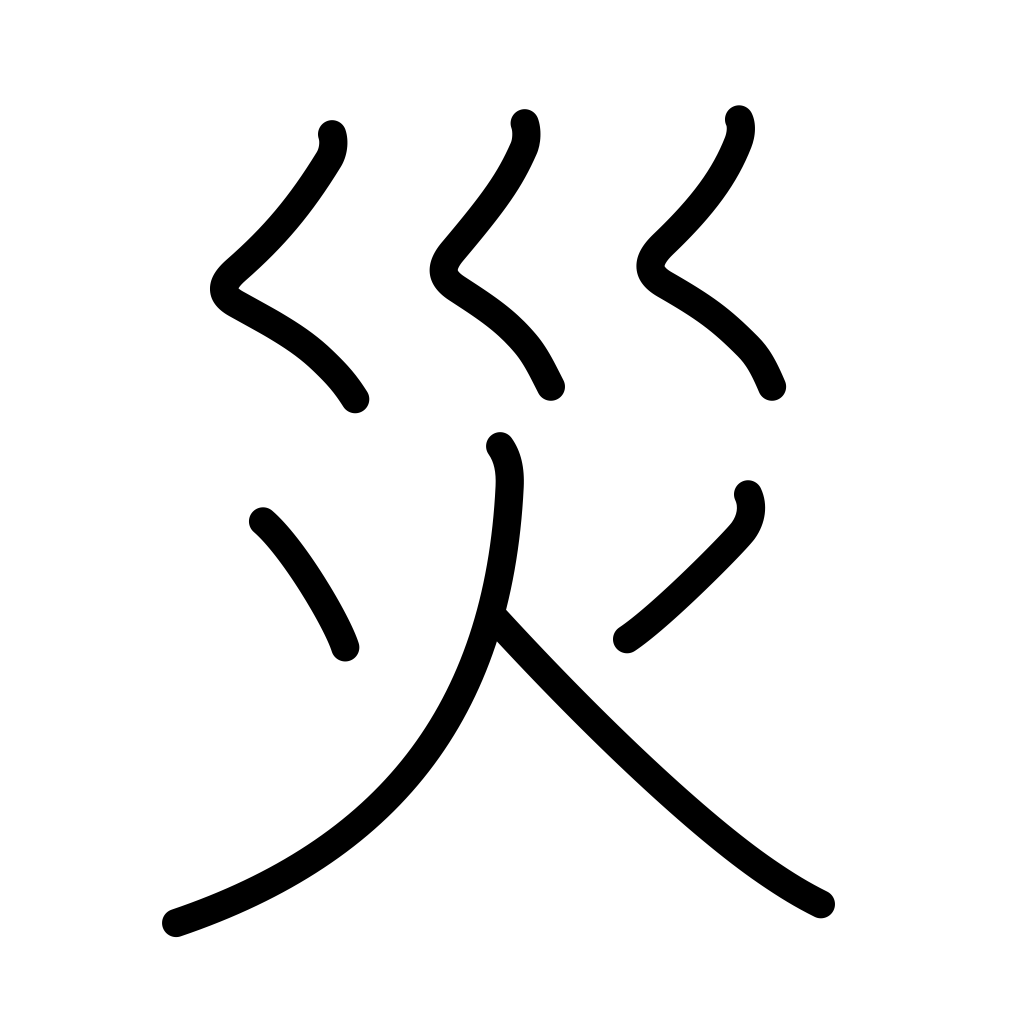
Meaning: disaster, calamity, woe, curse, evil